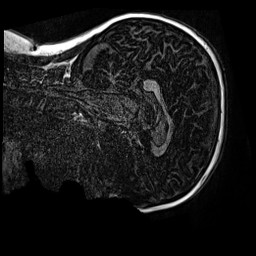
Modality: MP2RAGE
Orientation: sagittal
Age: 11
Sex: male
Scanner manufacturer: siemens
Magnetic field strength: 3 T
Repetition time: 4 s
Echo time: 0.00299 s